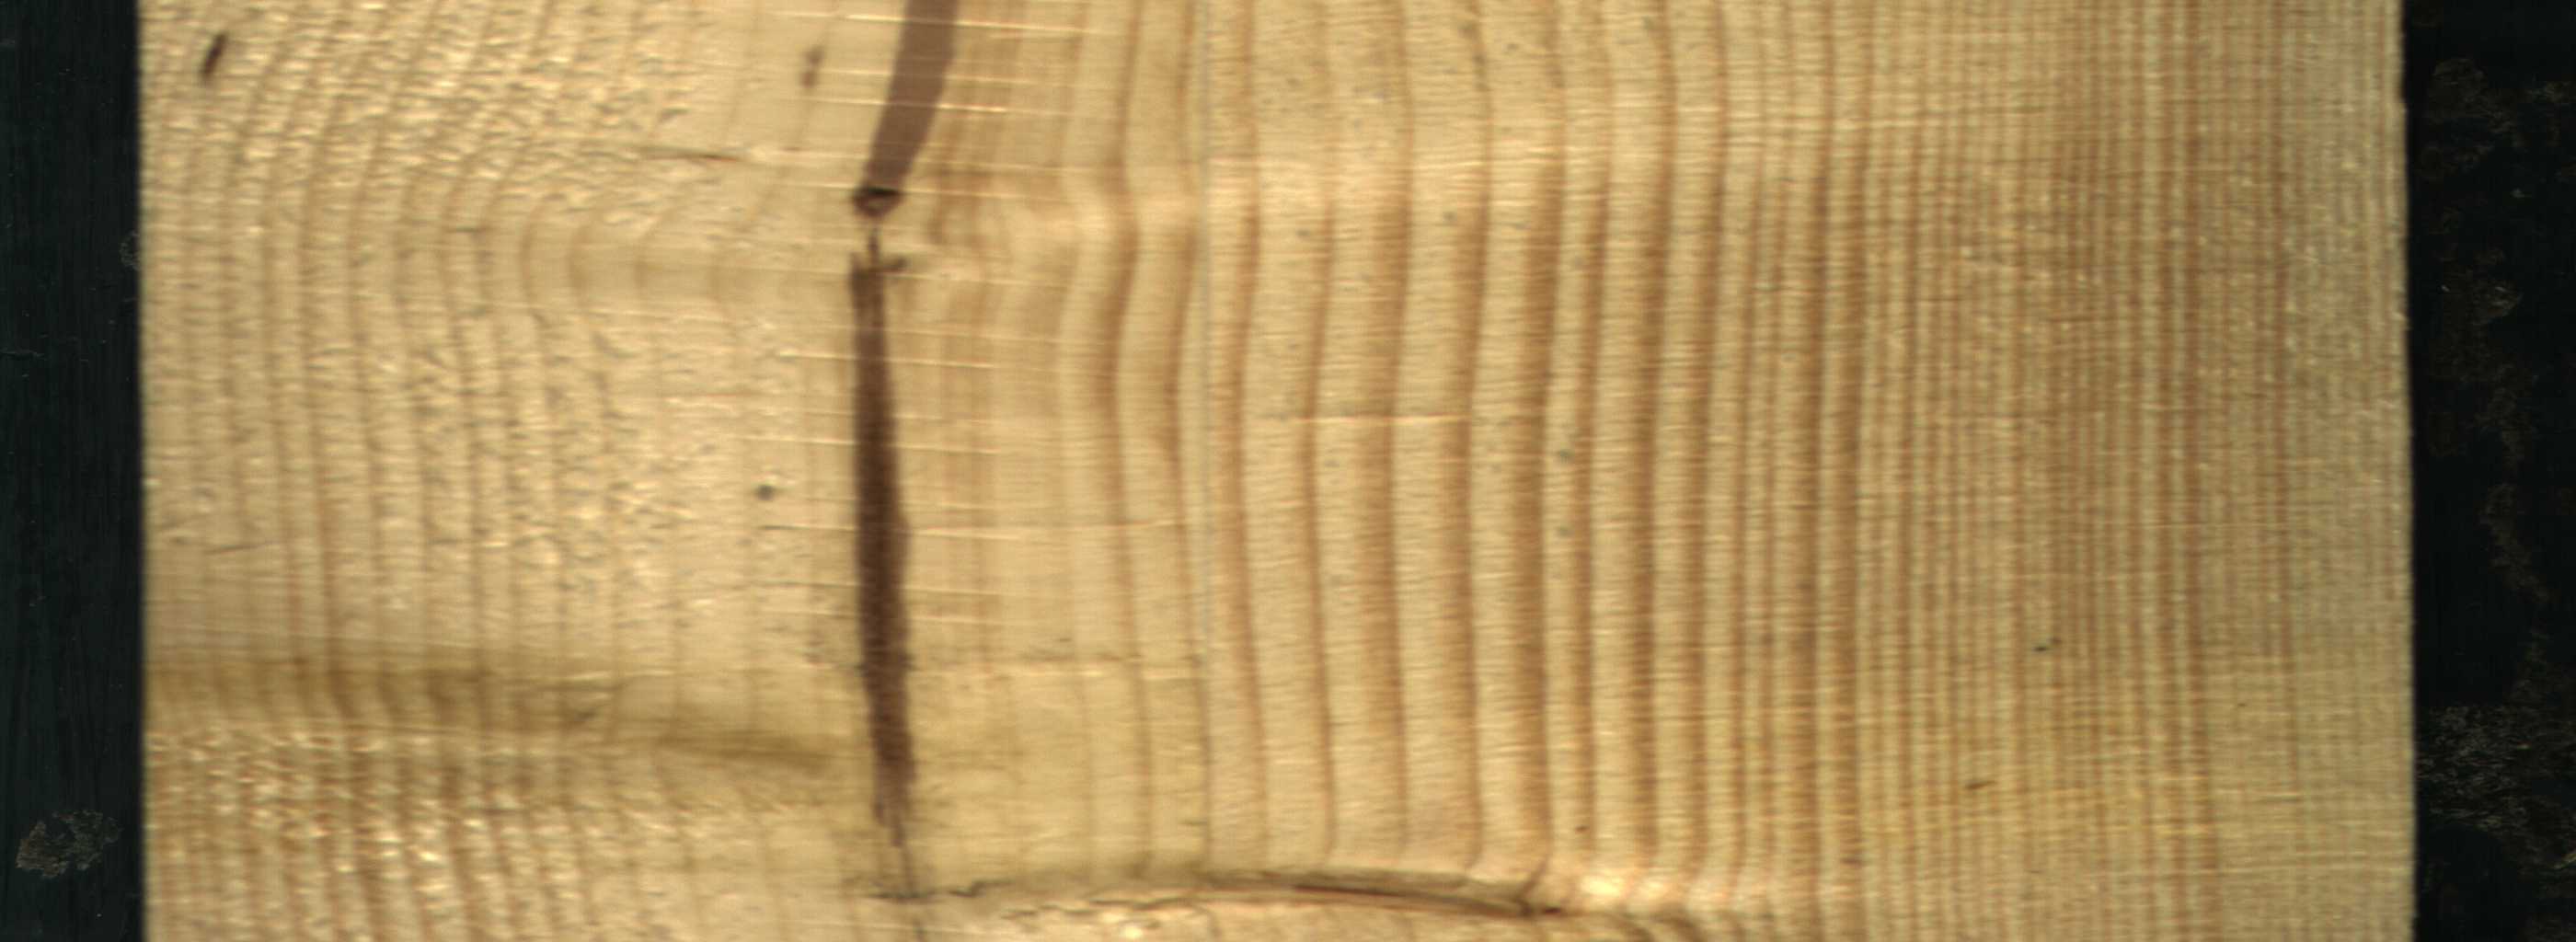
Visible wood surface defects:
Marrow
resin
Crack
Live_Knot